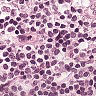
Metastatic tissue present: no